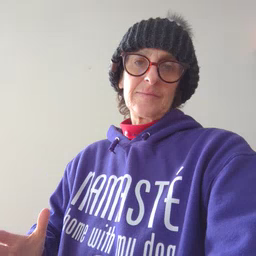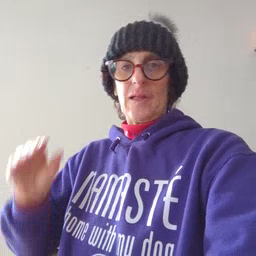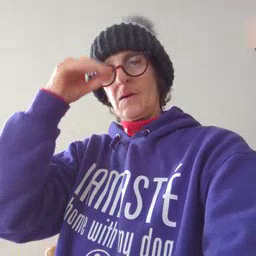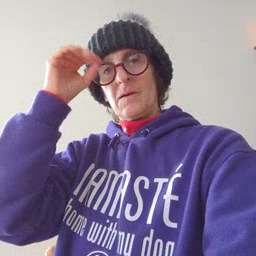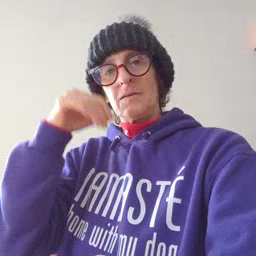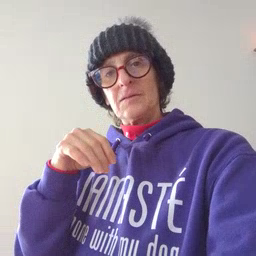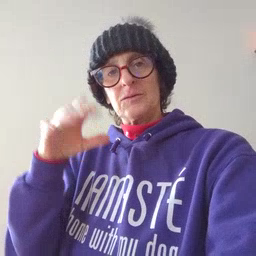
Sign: owl